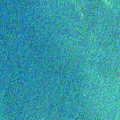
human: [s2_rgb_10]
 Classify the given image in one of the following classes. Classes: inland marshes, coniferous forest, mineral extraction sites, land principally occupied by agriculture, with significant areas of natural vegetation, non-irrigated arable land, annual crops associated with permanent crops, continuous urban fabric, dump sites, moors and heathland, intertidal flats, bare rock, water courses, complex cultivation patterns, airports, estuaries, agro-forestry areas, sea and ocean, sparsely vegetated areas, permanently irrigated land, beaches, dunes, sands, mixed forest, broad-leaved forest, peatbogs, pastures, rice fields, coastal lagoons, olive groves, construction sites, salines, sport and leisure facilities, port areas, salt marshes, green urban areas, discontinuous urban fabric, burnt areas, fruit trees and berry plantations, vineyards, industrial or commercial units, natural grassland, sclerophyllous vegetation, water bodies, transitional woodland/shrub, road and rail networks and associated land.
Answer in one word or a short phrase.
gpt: sea and ocean